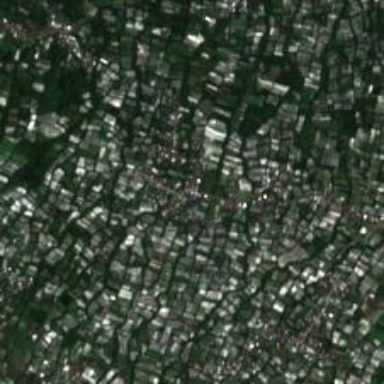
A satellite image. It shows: Village area.